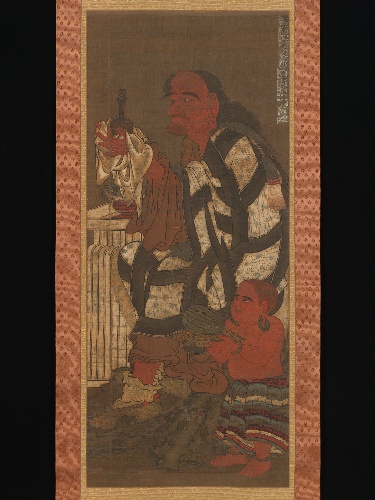
Date: late 14th century
Object type: Hanging scroll
Classification: Paintings
Medium: Hanging scroll; ink and color on silk
Culture: Japan
Period: Nanbokuchō period (1336–92)
Dimensions: Image: 45 11/16 × 19 3/8 in. (116 × 49.2 cm)
Overall with mounting: 75 3/8 × 25 7/16 in. (191.5 × 64.6 cm)
Overall with knobs: 75 3/8 × 27 1/4 in. (191.5 × 69.2 cm)
Department: Asian Art
Credit line: Mary Griggs Burke Collection, Gift of the Mary and Jackson Burke Foundation, 2015
Accession year: 2015
Repository: Metropolitan Museum of Art, New York, NY
Tags: Men|Buddhism